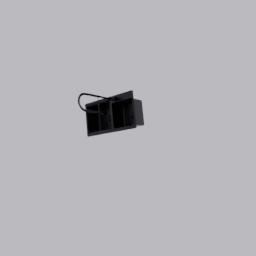
Label: appliances